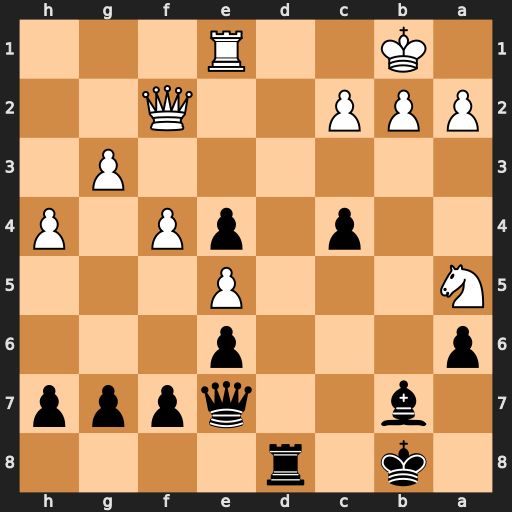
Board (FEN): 1k1r4/1b2qppp/p3p3/N3P3/2p1pP1P/6P1/PPP2Q2/1K2R3
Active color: b
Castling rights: -
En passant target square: -
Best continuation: Qb4 Nxc4 Qxc4